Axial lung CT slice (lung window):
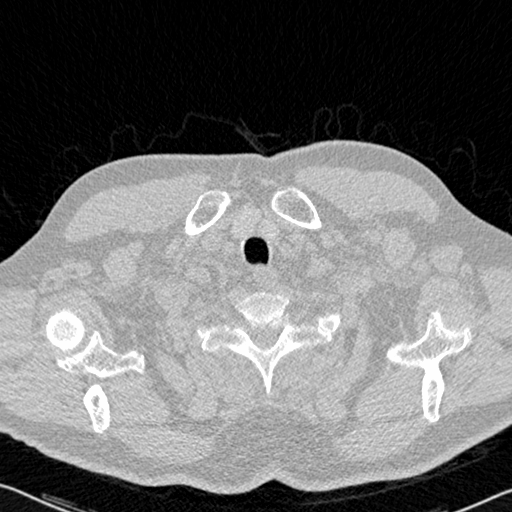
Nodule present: no